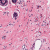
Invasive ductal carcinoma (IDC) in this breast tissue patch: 0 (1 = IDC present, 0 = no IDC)